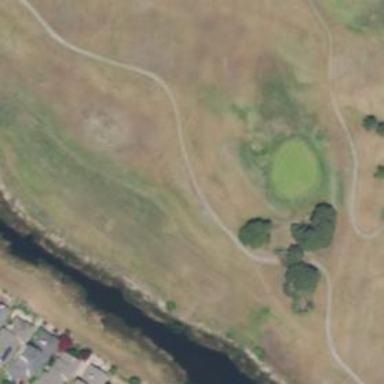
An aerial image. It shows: Pathway for golfing.